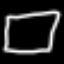
Label: square